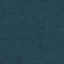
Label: Forest